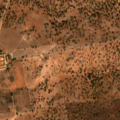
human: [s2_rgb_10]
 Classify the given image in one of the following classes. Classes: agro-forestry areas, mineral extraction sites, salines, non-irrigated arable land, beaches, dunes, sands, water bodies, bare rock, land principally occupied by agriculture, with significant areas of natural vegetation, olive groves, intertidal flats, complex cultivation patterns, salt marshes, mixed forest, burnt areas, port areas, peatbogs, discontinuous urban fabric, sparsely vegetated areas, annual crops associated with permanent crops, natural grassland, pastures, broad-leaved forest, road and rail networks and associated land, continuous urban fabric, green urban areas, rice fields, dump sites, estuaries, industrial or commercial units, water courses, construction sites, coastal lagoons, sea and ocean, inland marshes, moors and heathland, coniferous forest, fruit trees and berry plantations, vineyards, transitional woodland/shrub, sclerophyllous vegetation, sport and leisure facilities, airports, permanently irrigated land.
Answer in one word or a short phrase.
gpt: complex cultivation patterns, agro-forestry areas